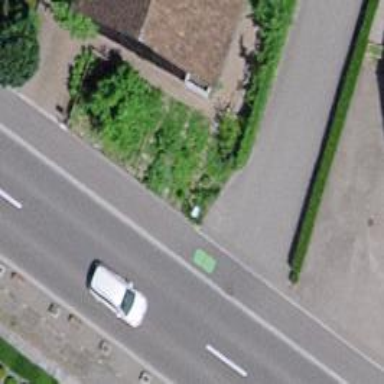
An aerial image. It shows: Hedge acting as barrier.